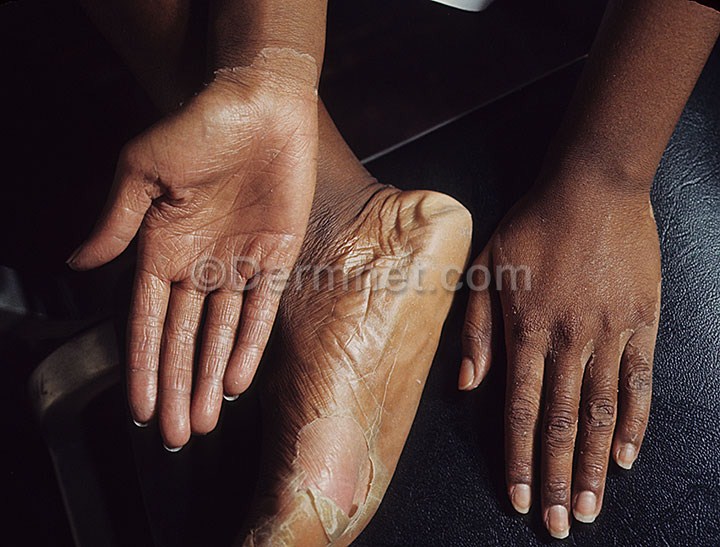
Disease: Exanthems and Drug Eruptions